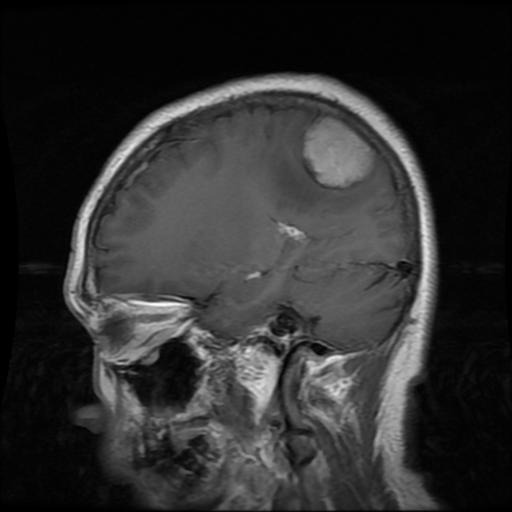
Label: meningioma